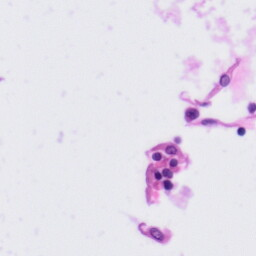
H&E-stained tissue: Tonsil